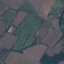
Land use / land cover: Pasture